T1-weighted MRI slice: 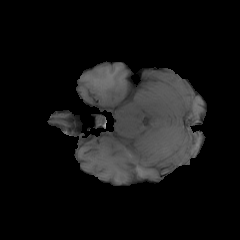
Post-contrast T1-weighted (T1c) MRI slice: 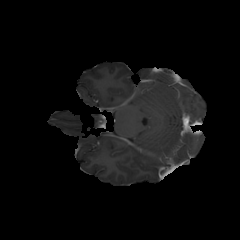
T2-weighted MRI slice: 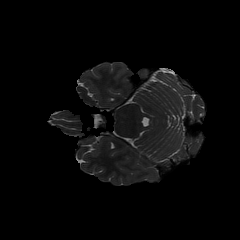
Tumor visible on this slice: no